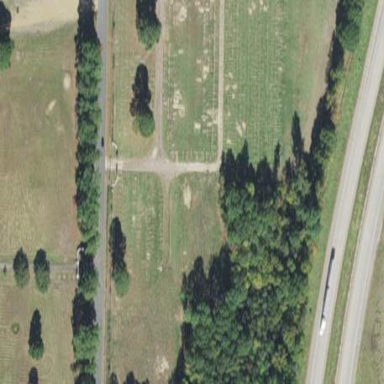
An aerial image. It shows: Cemetery.